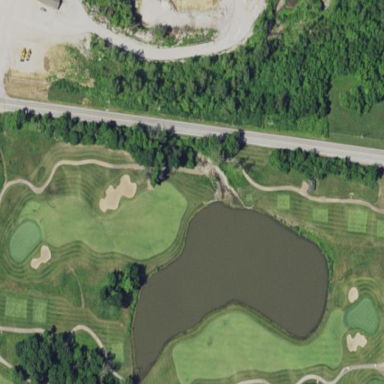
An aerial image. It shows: Water hazard in golf course. The hazard is natural water feature.